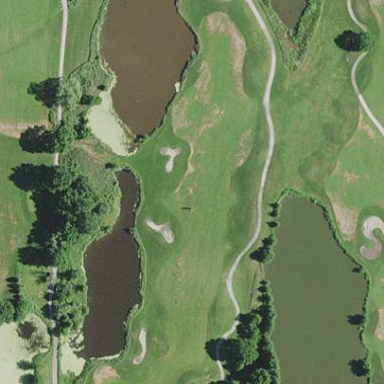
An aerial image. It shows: Grassy area designated as golf fairway.